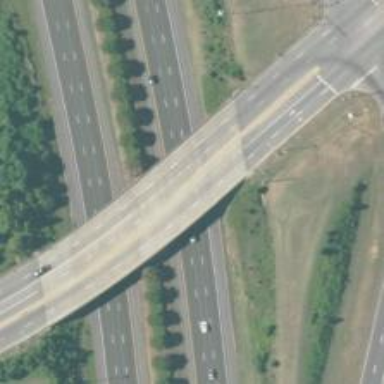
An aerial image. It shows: Bridge for trunk highway with expressway access.